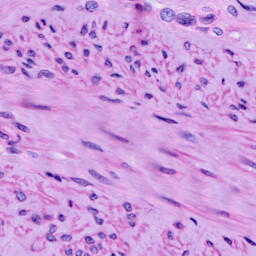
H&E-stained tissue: Cervix